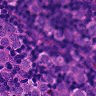
Metastatic tissue present: yes